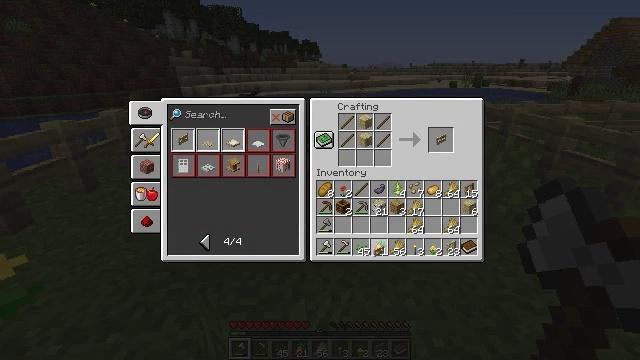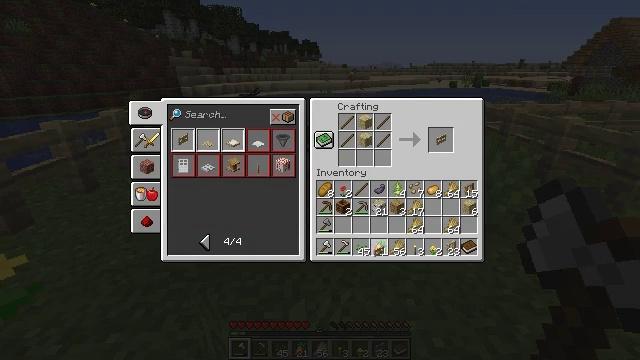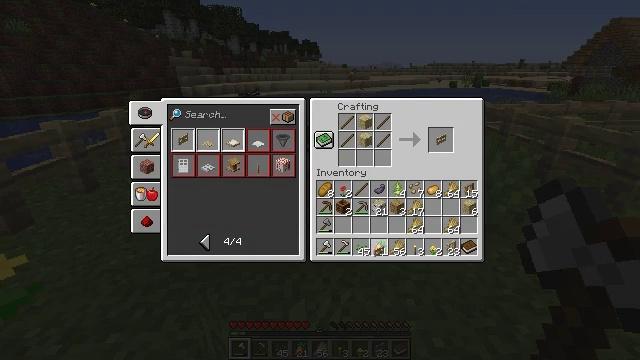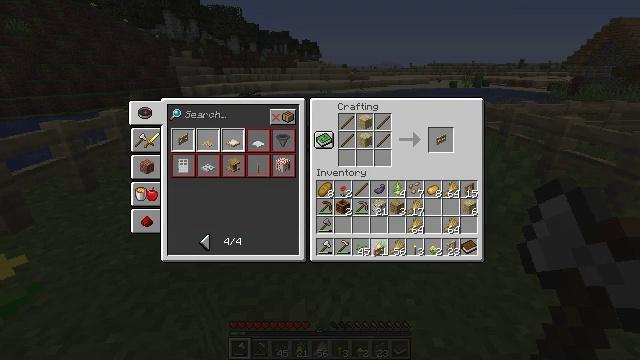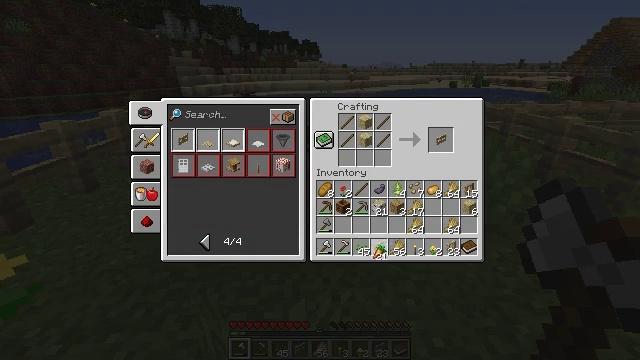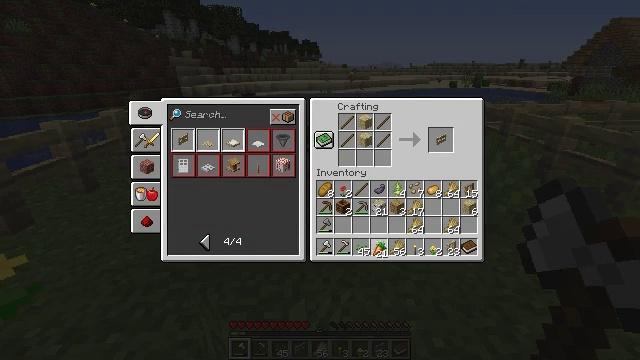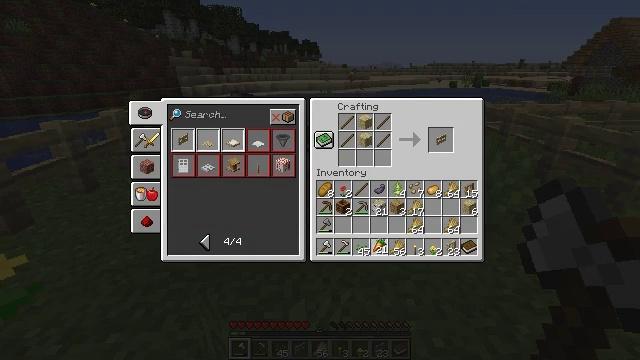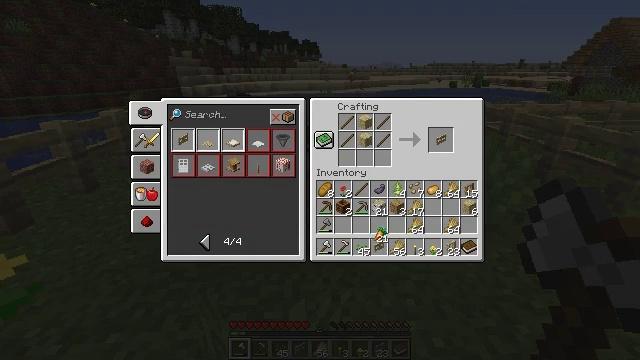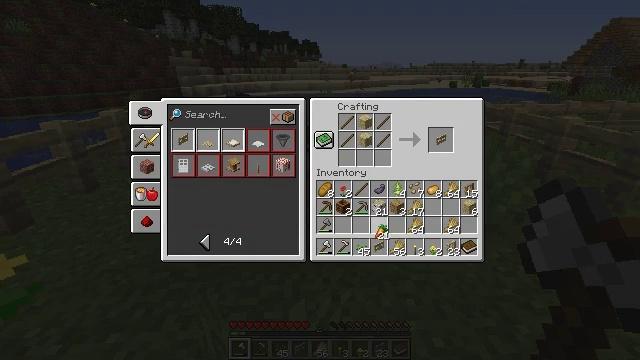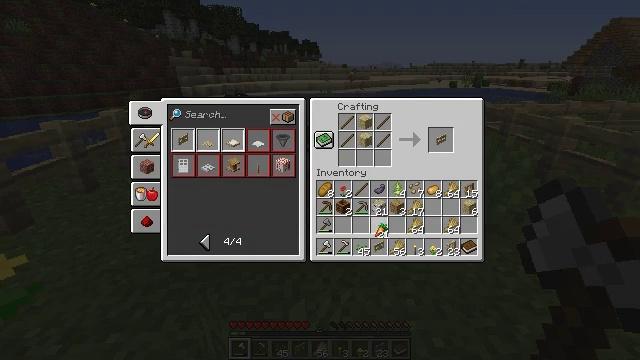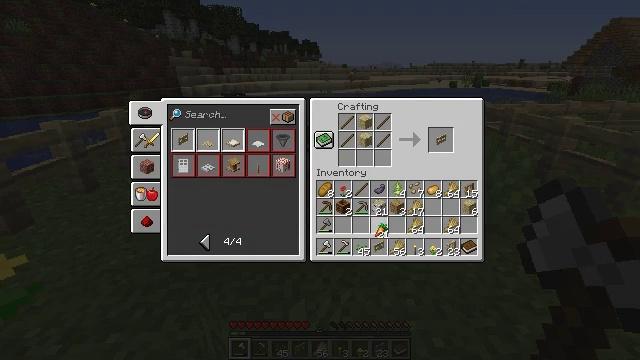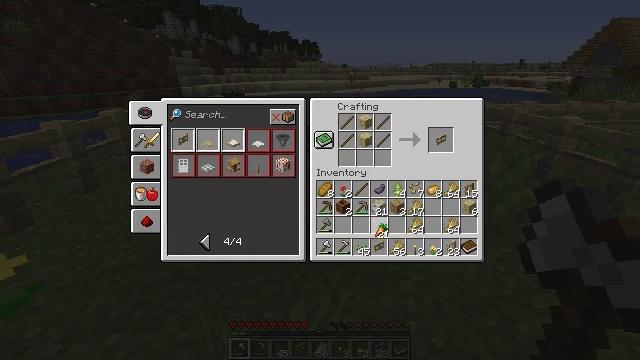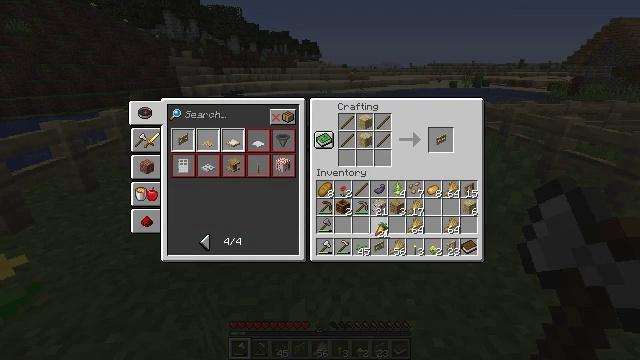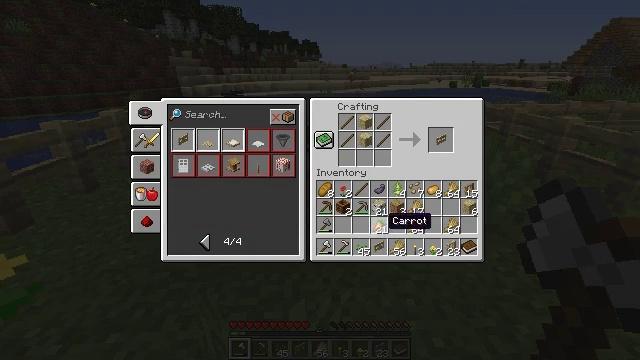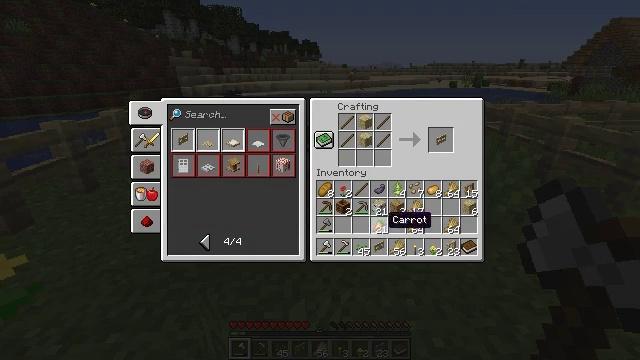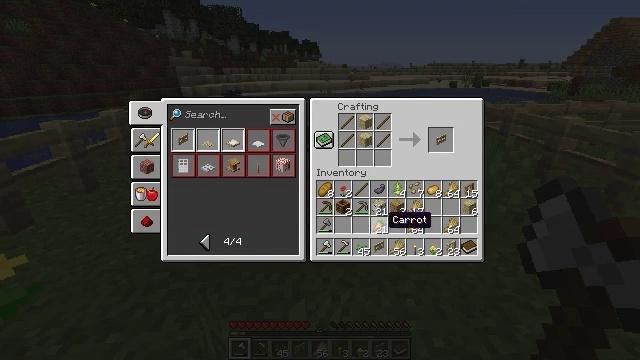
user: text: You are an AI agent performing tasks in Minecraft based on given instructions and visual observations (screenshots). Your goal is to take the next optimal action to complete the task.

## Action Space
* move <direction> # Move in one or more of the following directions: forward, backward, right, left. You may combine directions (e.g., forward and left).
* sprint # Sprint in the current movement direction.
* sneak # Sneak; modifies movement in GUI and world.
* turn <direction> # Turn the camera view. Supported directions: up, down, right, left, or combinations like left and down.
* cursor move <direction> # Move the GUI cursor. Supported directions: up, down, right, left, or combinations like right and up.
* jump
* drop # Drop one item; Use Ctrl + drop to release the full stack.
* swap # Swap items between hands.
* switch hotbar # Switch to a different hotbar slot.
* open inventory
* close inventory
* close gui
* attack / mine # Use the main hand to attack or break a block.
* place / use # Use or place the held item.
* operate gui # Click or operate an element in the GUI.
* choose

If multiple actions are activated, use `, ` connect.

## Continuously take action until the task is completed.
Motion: motion action
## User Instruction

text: Craft the birch fence gate using the crafting table.
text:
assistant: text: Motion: operate gui
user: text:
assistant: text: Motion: operate gui
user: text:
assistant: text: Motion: operate gui
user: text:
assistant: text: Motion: no_op
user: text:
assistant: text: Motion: no_op
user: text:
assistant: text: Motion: no_op
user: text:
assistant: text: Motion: cursor move up
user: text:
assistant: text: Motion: no_op
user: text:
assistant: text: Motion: no_op
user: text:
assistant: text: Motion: operate gui
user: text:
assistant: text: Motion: operate gui
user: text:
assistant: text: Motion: operate gui
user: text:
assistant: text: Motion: no_op
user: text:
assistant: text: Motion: no_op
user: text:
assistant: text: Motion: no_op
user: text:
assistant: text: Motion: no_op
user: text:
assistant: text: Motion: no_op
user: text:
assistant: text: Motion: cursor move right
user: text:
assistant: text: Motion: turn right and down, close gui
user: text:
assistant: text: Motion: turn right and down, open inventory
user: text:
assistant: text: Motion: turn right and down, open inventory
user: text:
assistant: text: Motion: turn right and down
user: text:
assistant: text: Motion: turn right and down
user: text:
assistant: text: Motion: turn right and down
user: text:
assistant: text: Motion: turn right and down
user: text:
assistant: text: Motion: no_op
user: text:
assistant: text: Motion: no_op
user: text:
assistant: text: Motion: no_op
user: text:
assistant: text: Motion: turn right
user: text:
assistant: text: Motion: turn right and down